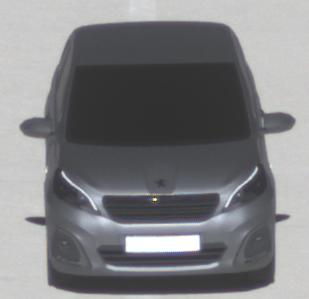
Make: Peugeot
Model: 108 1.0 VTi 68
Detailed model: 108
Model produced from: 2015/03
Model produced until: 2016/10
Doors: 3
Color: gray
Road condition: wet road
Daytime: midday
Contrast: high contrast